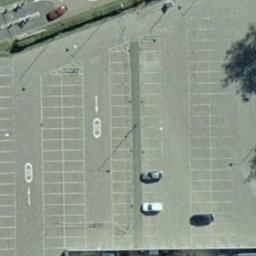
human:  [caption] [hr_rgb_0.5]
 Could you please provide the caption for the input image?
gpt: There are three cars and many empty space on the parking lot .